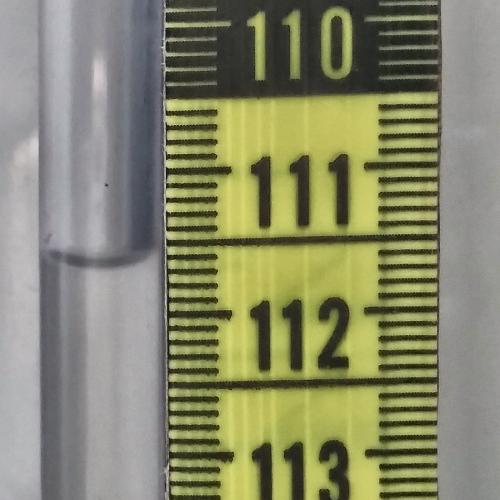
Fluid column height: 111.6 cm